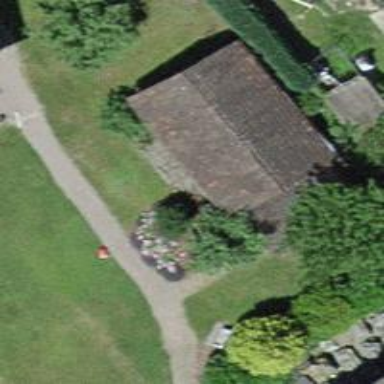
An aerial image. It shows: Shed building.